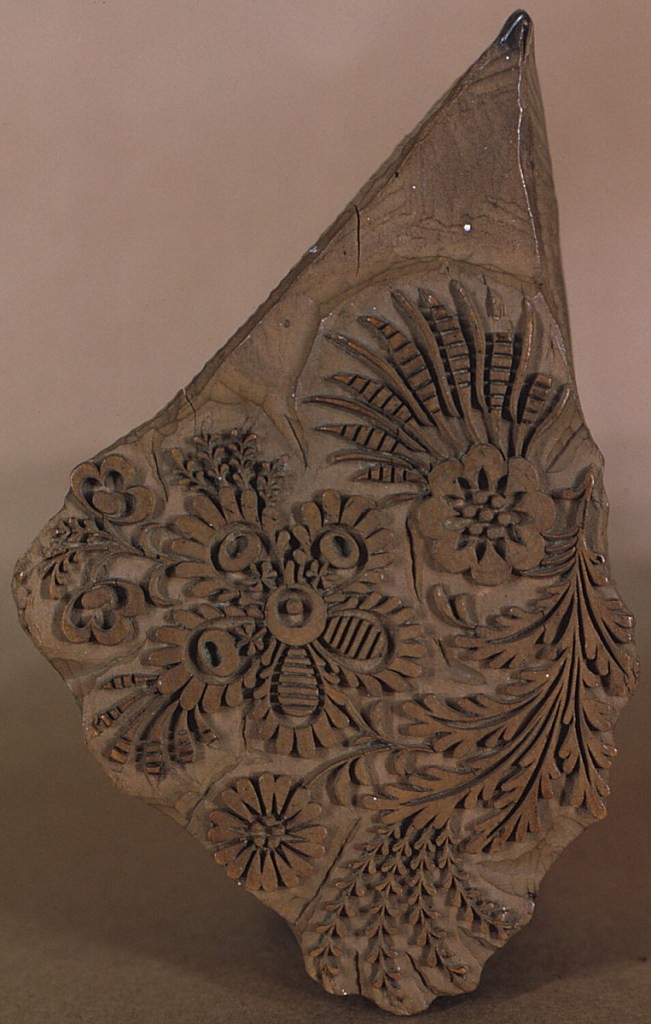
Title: Printing block
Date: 18th century
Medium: wood
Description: Triangular-shaped block for printing textiles carved in design of conventionalized flowers and leaves on curving stems. Grooves in sides for handling.